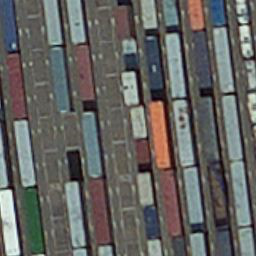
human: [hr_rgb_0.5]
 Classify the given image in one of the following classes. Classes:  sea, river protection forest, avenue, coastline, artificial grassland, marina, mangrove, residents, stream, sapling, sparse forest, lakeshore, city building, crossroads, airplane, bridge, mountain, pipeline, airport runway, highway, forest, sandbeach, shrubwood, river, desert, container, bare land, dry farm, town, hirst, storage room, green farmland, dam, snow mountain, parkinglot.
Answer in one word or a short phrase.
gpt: container